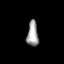
Tissue: prostate
Cell type: Fibroblasts
Senescence score: 0.7025
Nuclear area (px): 274
Mean DAPI intensity: 162.788